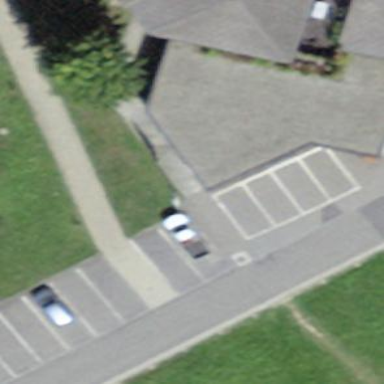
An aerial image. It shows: Parking area with surface.